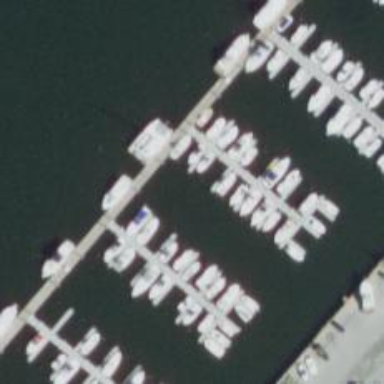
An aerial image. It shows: Pier with mooring facilities.